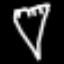
Label: diamond